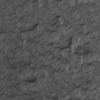
Label: not_dusty